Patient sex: M
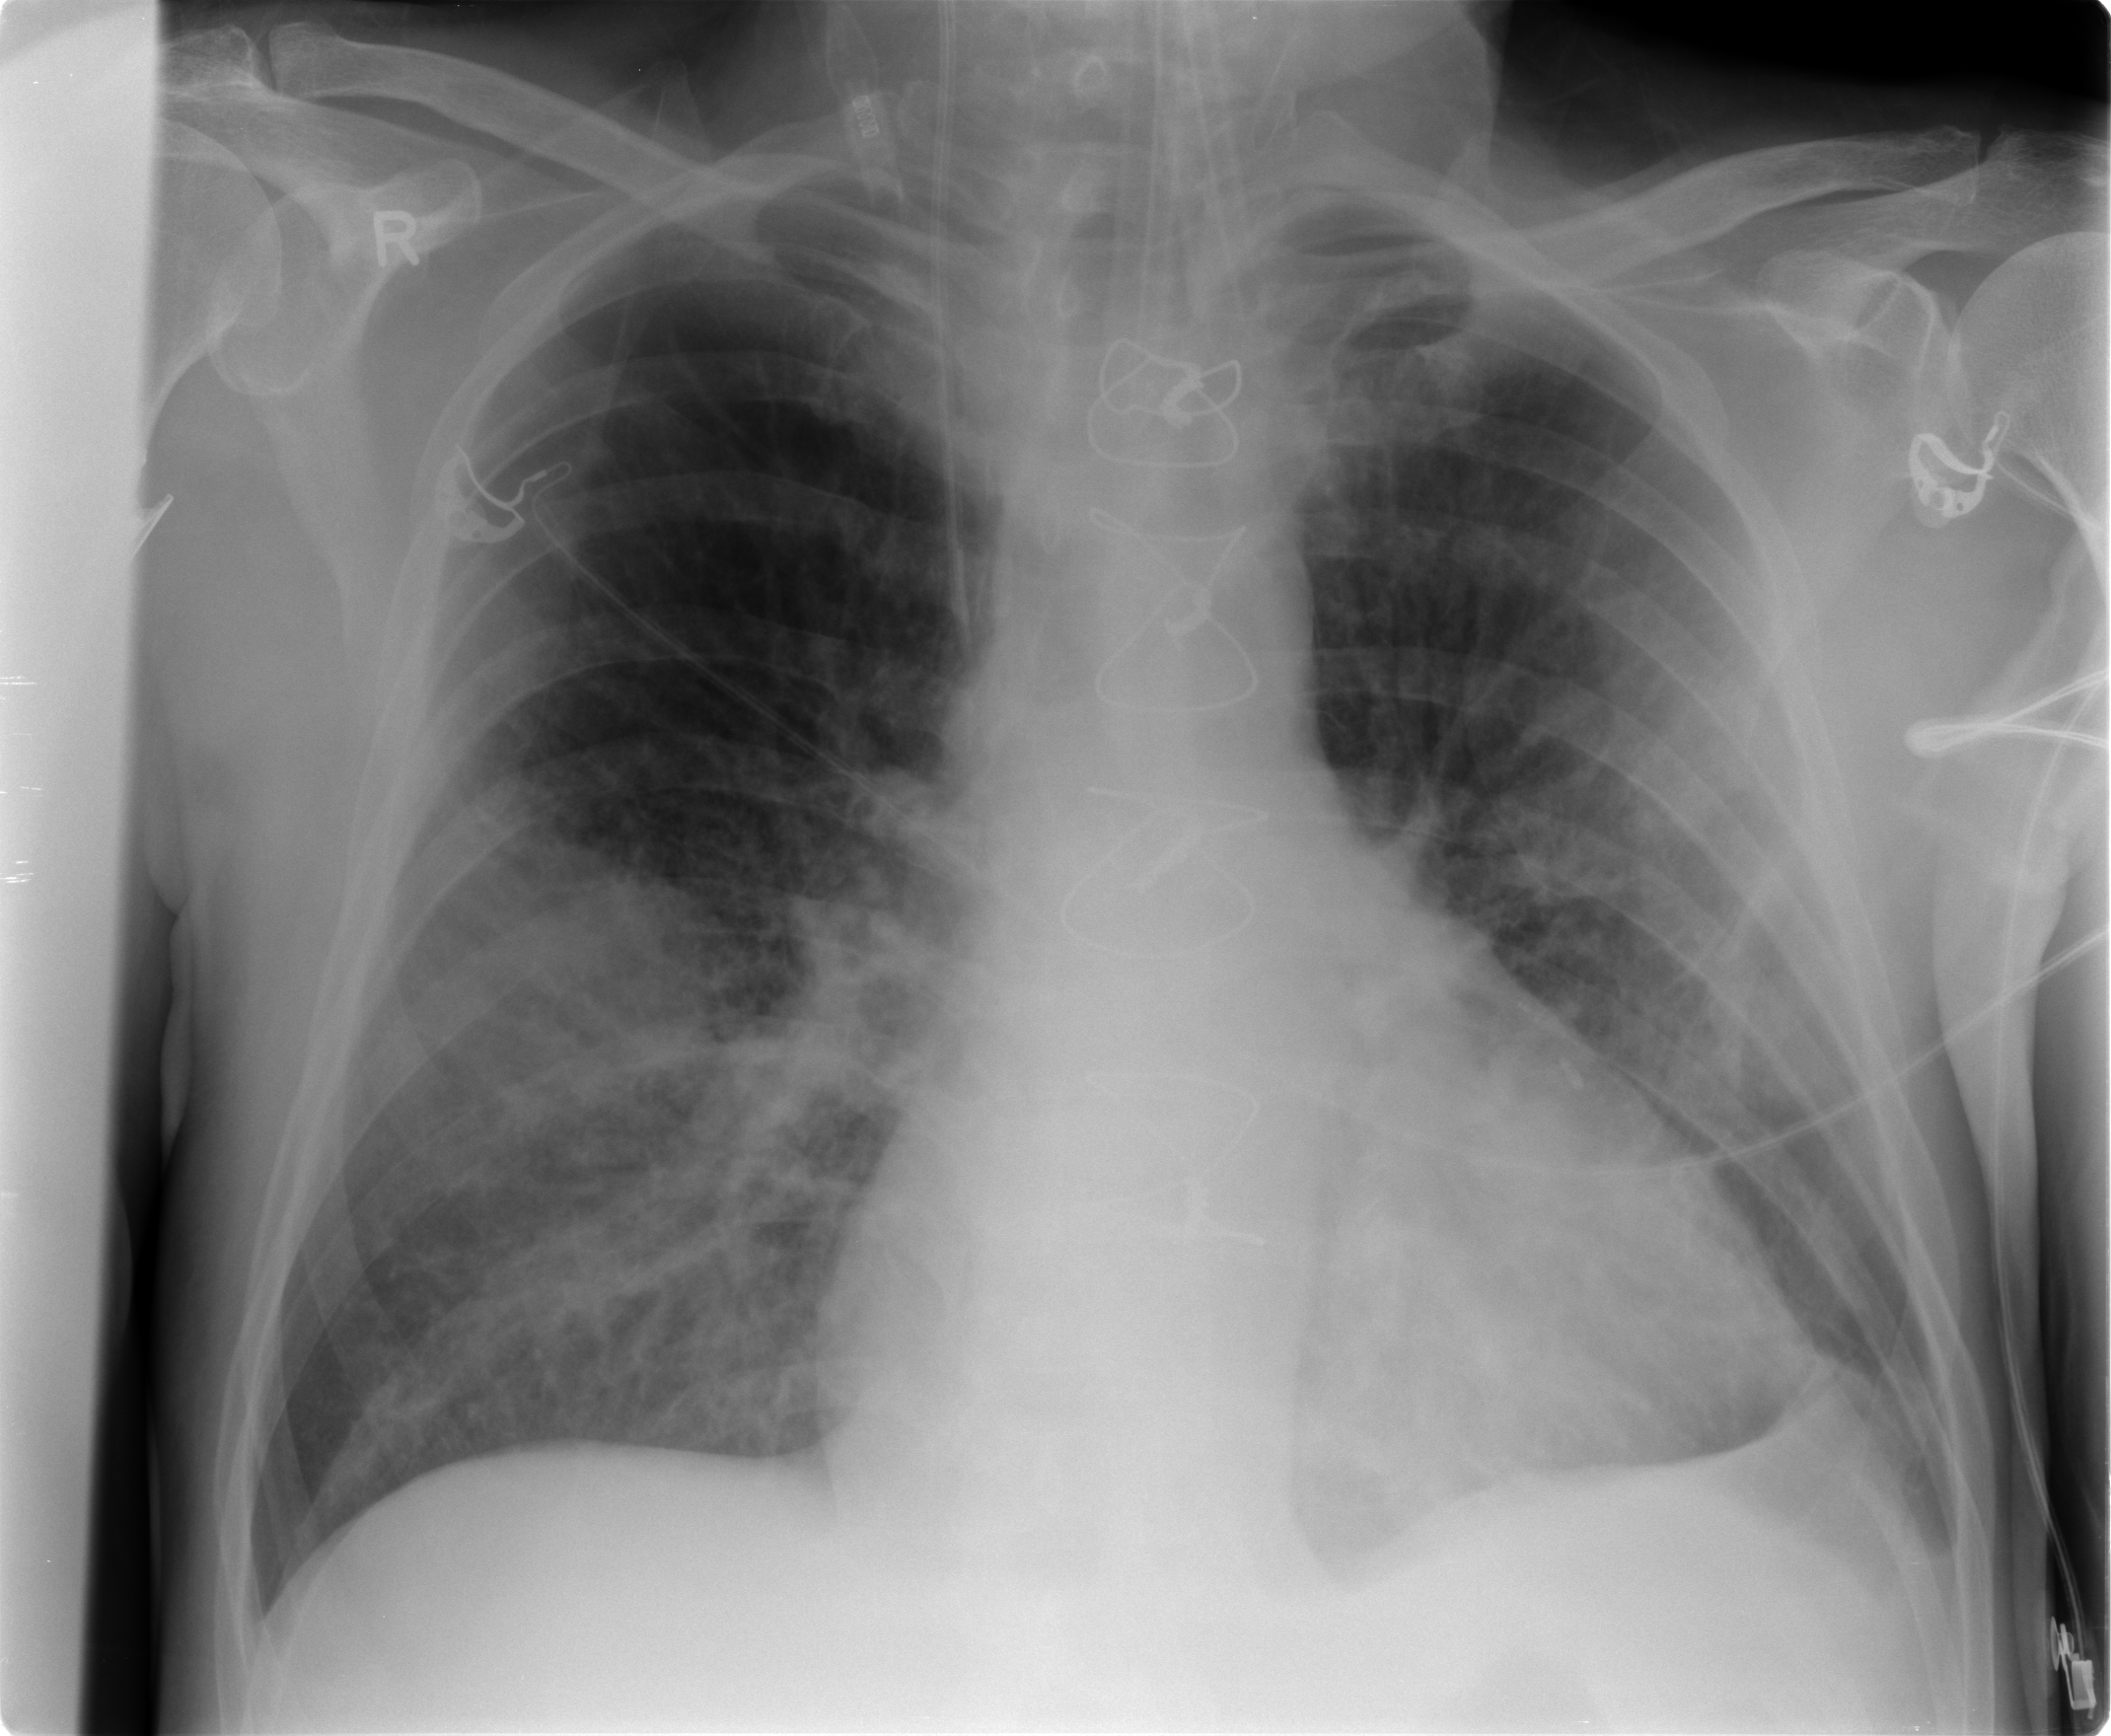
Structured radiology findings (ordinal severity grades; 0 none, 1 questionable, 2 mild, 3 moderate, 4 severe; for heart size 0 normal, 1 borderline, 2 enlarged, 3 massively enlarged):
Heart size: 2
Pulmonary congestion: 2
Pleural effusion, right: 0
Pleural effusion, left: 1
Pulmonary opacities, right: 3
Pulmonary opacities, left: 2
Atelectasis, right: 0
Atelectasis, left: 0